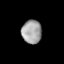
Tissue: lung
Cell type: Endothelial cells
Senescence score: 0.2163
Nuclear area (px): 460
Mean DAPI intensity: 161.039